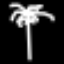
Label: palm tree